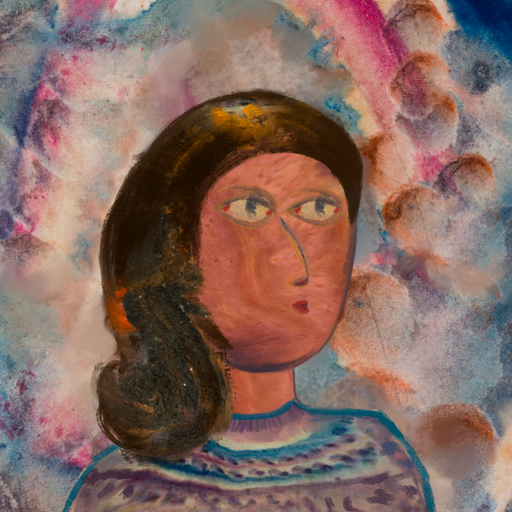
Background: Rupkatha, Head And Neck Side: Mother_And_Son_Mother, Face Side: GypsyMother, Bust: HillGirl, Hair Side: Gypsy_Queen, Head Accessory: Blank, Second Necklace: Blank, Necklace: Blank, Baby: Blank